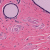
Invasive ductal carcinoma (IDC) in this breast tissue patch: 0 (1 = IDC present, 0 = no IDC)